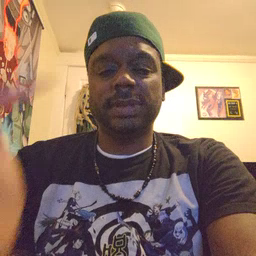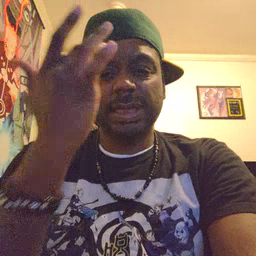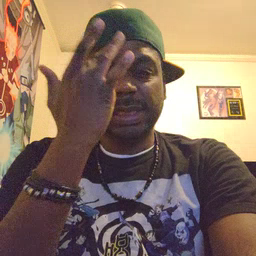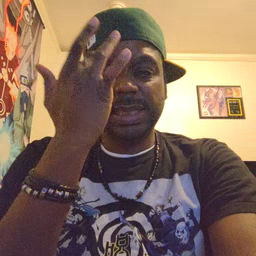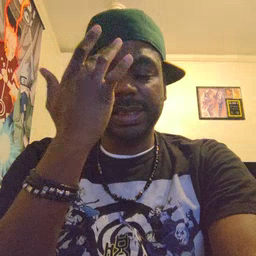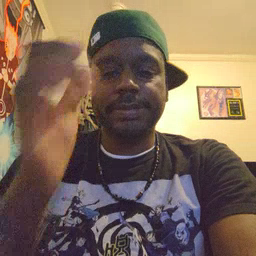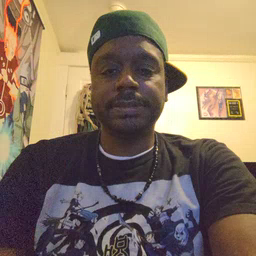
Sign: sick